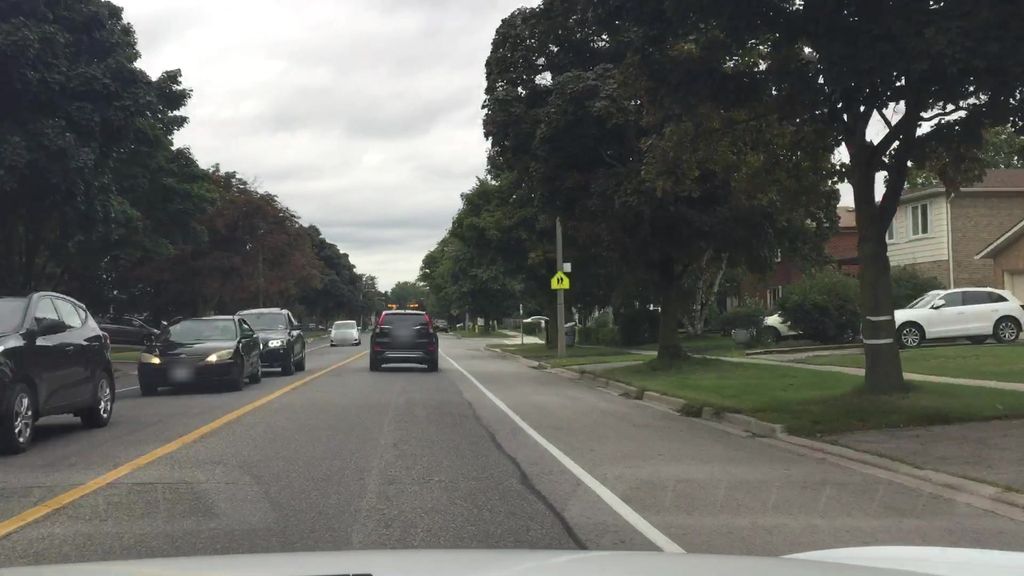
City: toronto